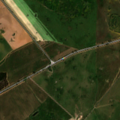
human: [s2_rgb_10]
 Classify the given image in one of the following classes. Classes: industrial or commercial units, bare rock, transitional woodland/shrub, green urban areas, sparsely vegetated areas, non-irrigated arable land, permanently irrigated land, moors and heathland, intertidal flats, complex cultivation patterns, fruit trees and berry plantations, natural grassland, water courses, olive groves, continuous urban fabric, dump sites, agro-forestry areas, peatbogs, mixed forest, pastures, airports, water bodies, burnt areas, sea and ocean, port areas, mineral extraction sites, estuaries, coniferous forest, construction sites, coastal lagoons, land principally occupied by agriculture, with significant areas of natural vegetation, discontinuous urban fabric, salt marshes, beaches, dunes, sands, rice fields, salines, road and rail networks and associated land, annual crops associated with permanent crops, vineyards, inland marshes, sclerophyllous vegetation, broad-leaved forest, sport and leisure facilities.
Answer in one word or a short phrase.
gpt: continuous urban fabric